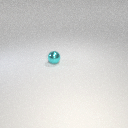
small cyan metal sphere